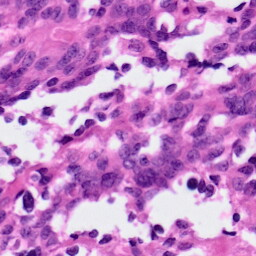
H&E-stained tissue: Ovarian